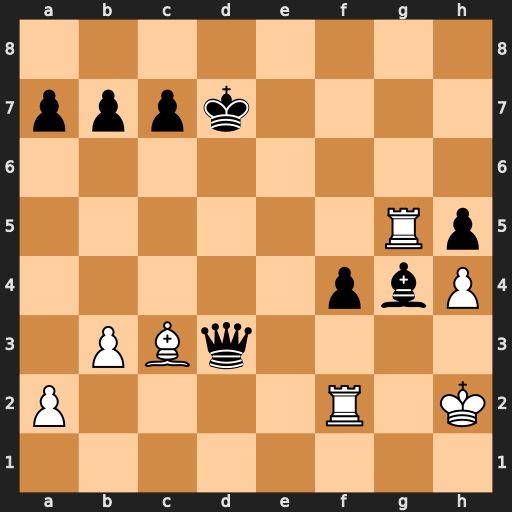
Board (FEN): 8/pppk4/8/6Rp/5pbP/1PBq4/P4R1K/8
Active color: w
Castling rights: -
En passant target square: -
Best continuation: Rd2 Qxd2+ Bxd2